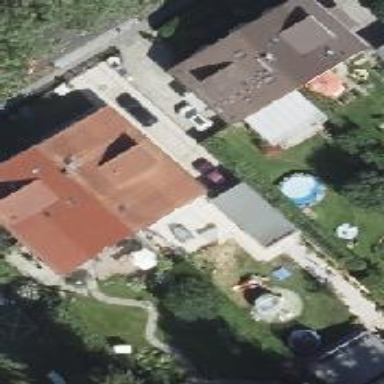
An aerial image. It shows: Semidetached house.